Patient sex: M
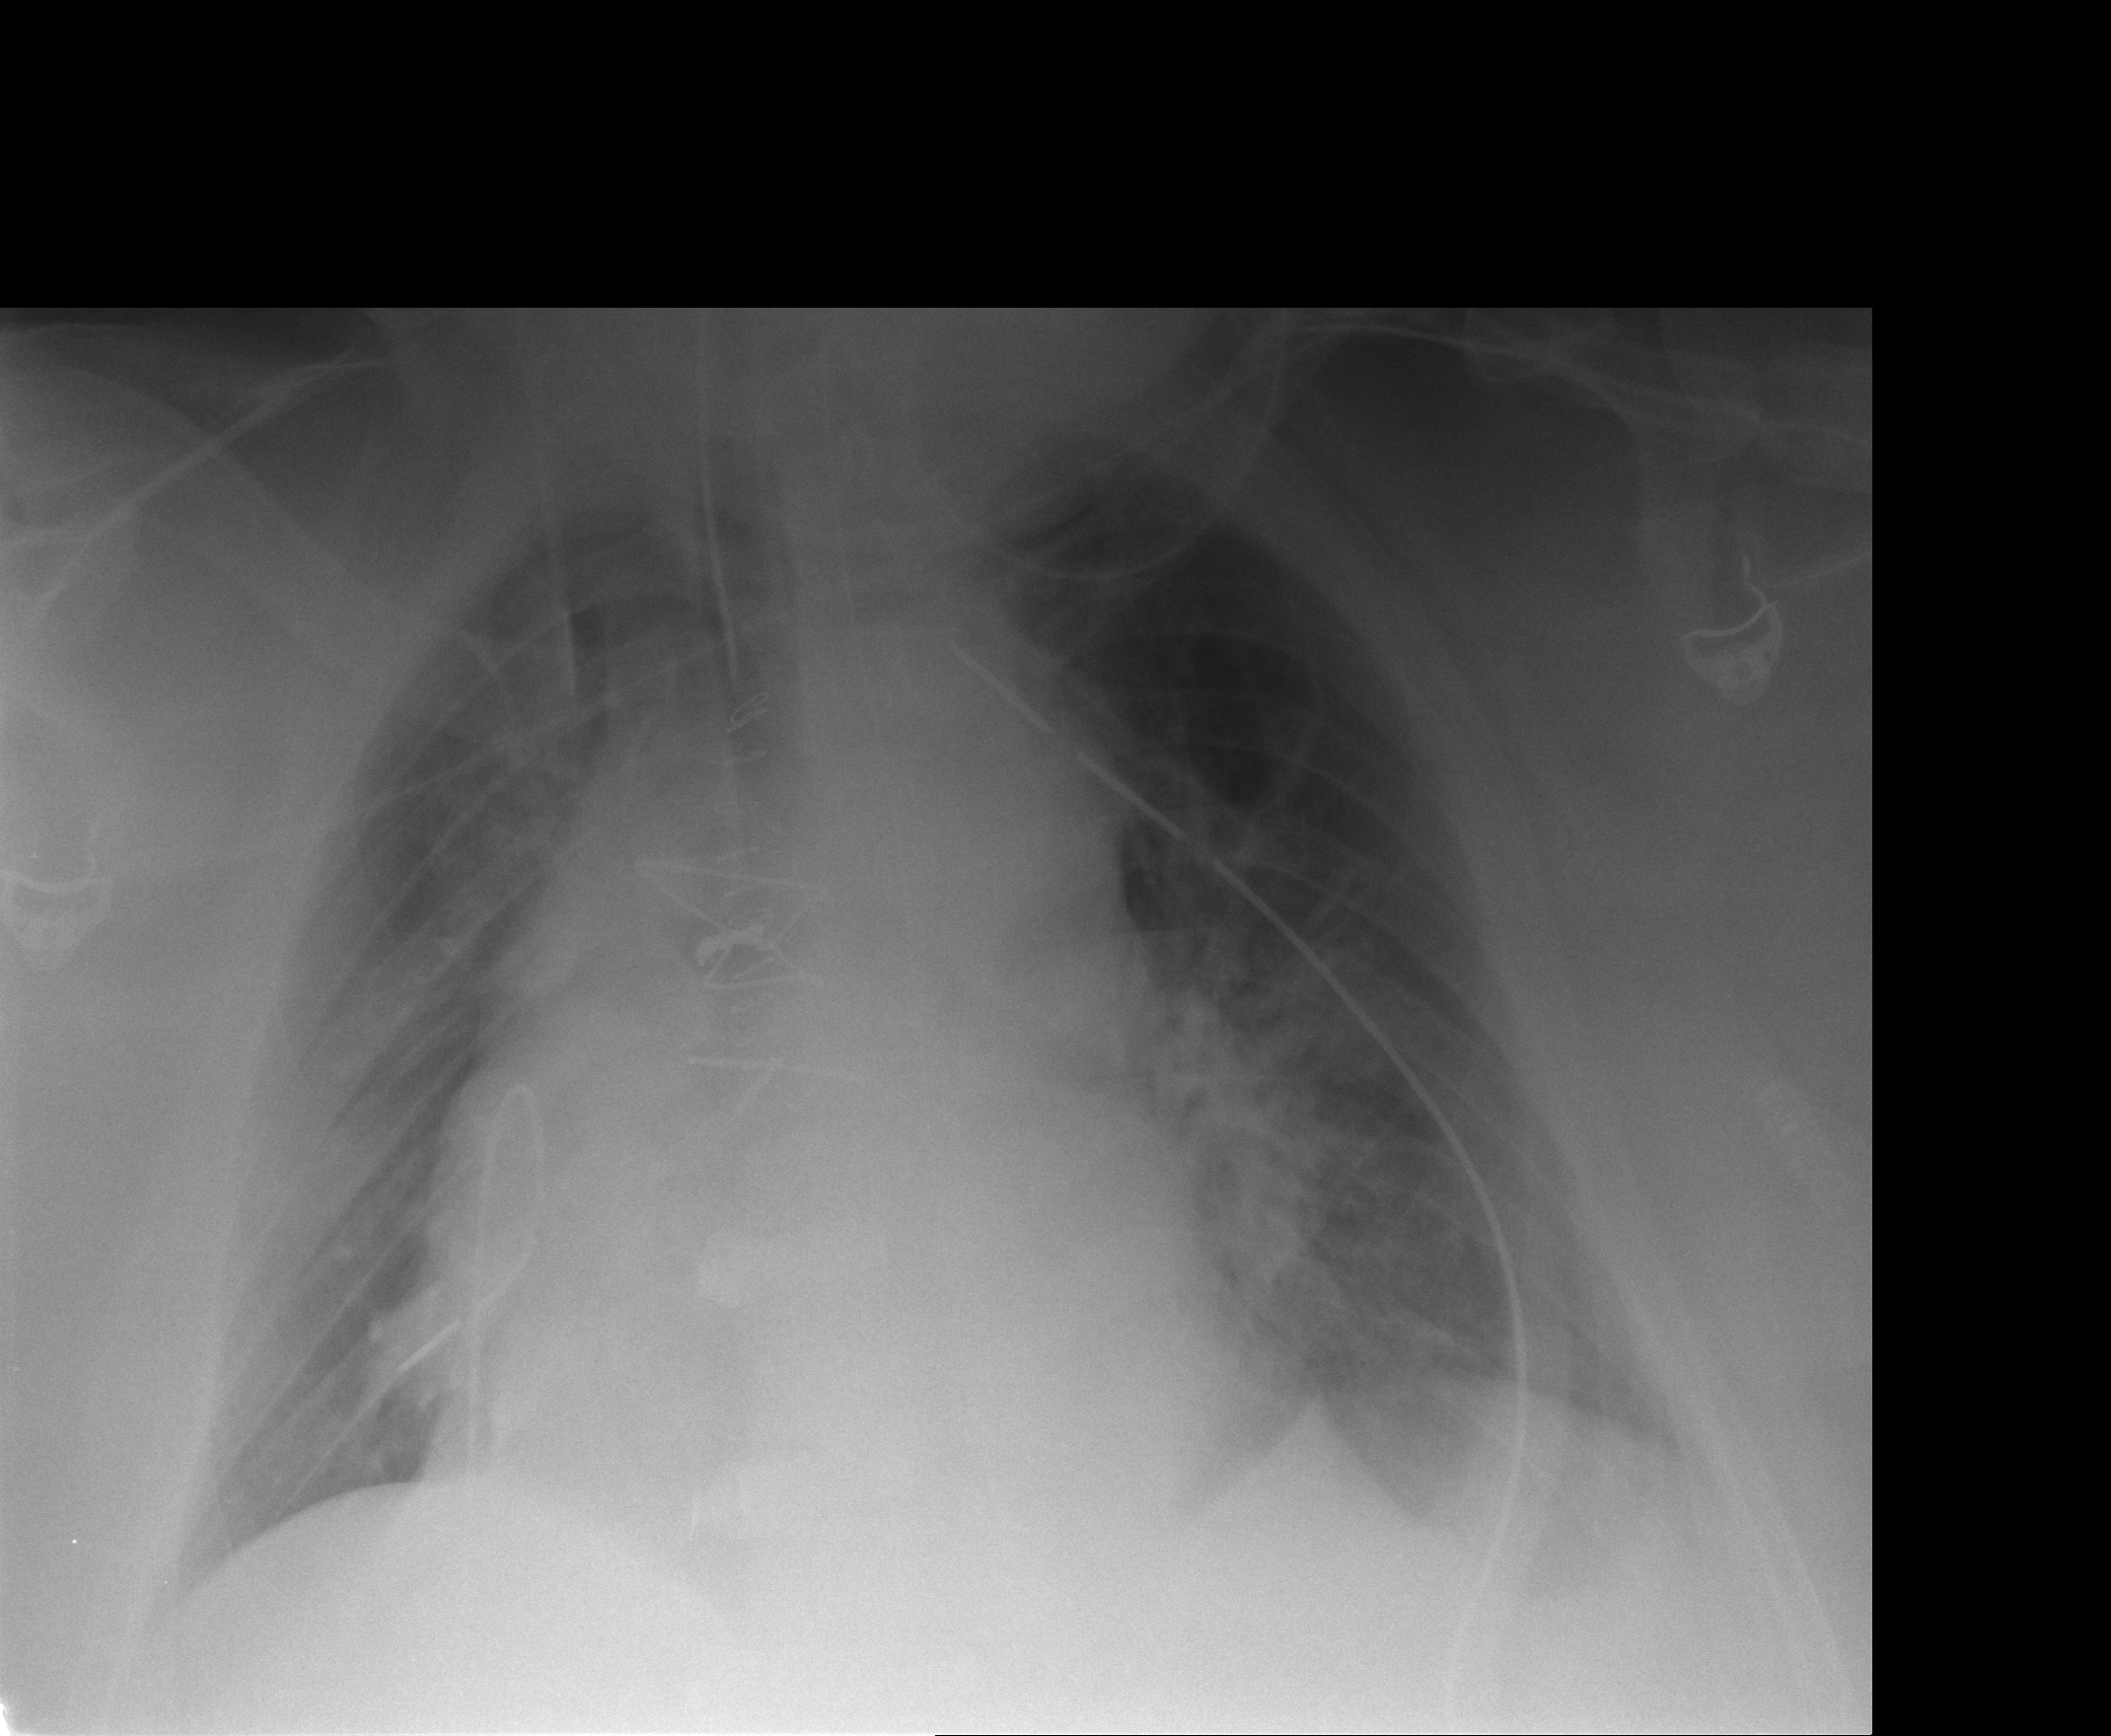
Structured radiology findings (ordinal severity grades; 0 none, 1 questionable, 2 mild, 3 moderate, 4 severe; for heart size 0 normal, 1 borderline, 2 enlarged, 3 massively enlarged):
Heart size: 3
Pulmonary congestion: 2
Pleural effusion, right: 0
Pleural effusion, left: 1
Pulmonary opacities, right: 0
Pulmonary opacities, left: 0
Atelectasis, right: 1
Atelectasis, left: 2